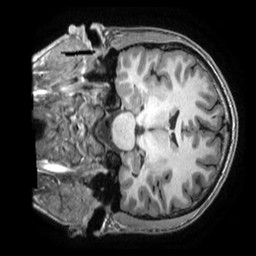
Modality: T1w
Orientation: coronal
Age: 19
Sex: male
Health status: healthy
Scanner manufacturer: ge